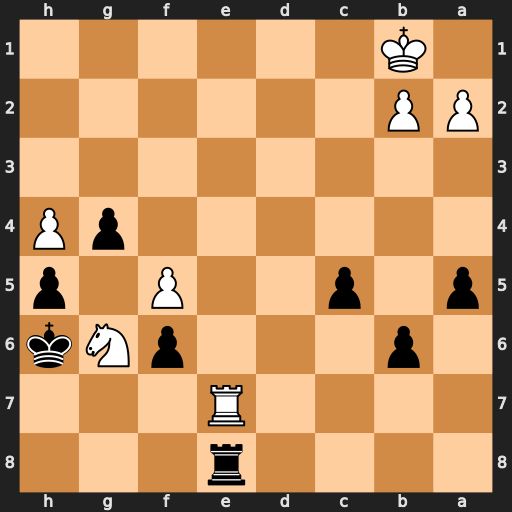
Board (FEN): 4r3/4R3/1p3pNk/p1p2P1p/6pP/8/PP6/1K6
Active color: b
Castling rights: -
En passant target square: -
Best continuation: Rxe7 Nxe7 g3 Nd5 g2